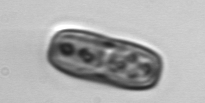
Label: Ephemera